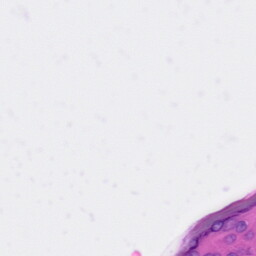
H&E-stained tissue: Skin